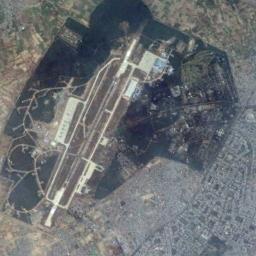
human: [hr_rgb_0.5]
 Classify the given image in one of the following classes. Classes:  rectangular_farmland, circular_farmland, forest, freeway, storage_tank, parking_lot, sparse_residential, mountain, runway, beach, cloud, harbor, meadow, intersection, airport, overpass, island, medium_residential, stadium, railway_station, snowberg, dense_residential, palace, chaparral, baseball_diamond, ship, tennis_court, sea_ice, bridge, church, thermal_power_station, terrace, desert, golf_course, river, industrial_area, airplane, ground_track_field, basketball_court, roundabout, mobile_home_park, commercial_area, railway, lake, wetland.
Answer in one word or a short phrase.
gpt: airport